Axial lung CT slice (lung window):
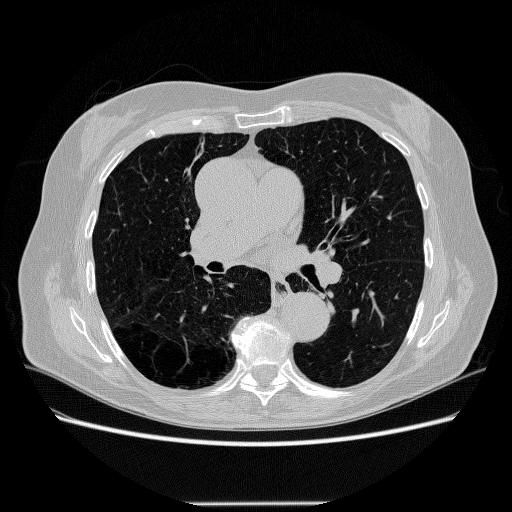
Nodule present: no